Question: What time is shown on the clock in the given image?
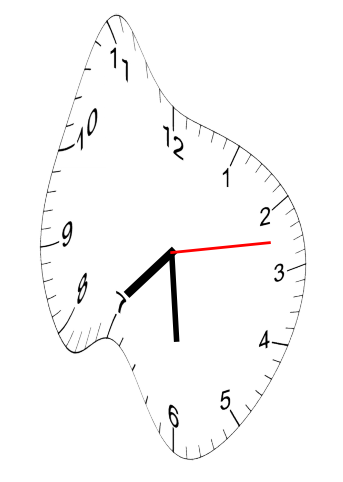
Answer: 07:29:13